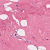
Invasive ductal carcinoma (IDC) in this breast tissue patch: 0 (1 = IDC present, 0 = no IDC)